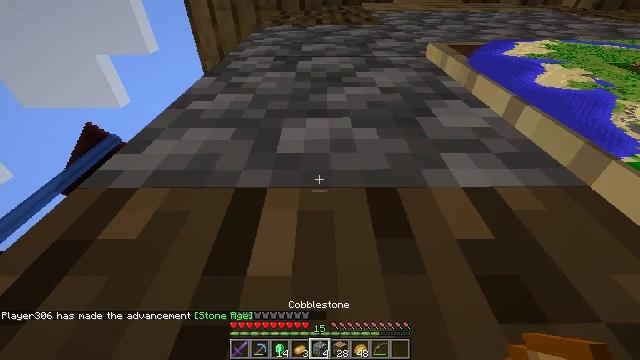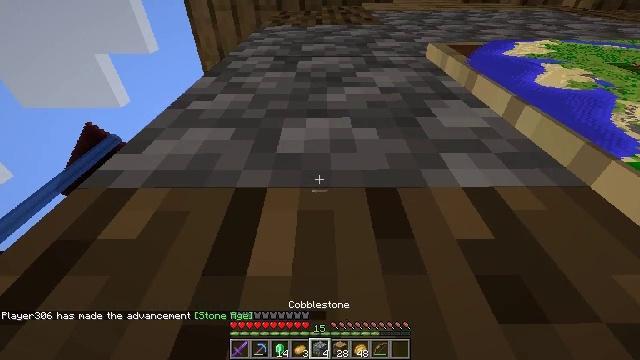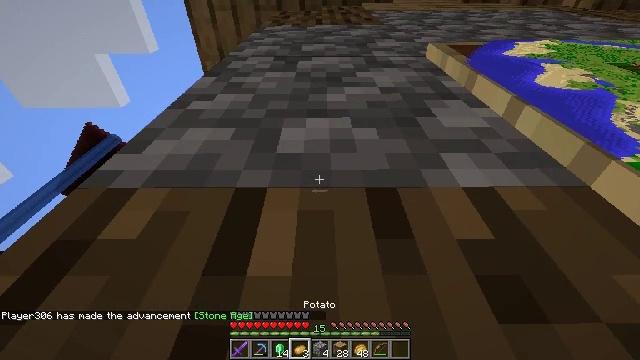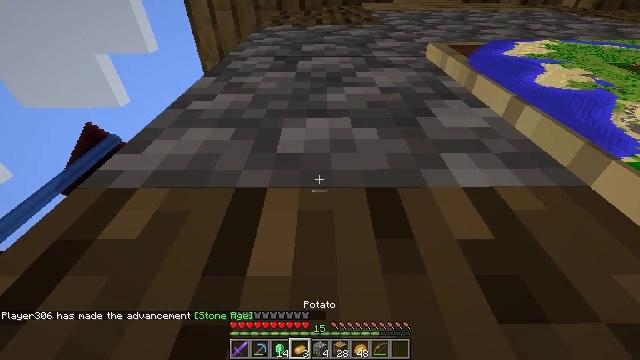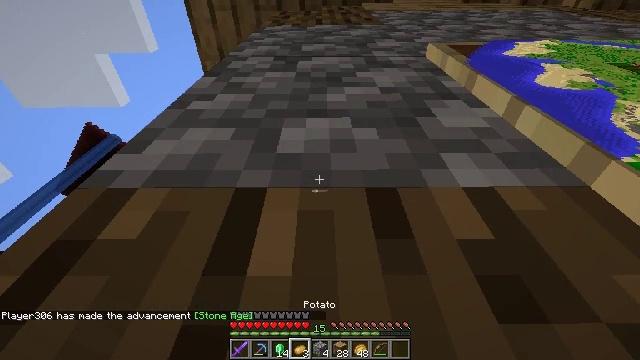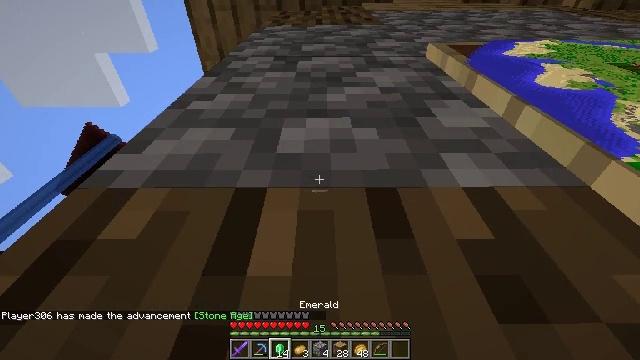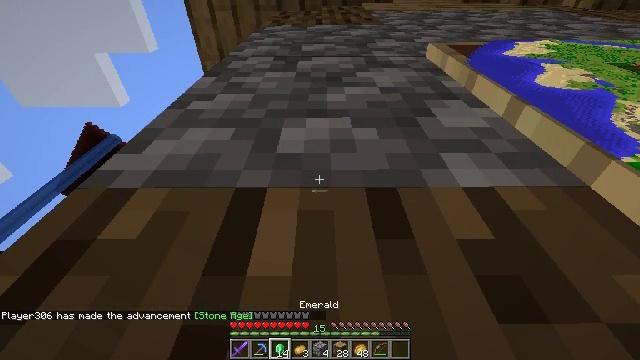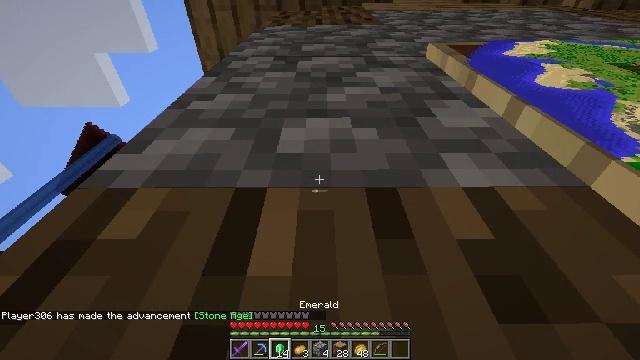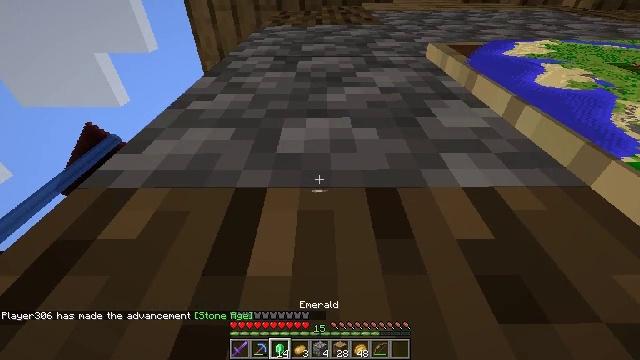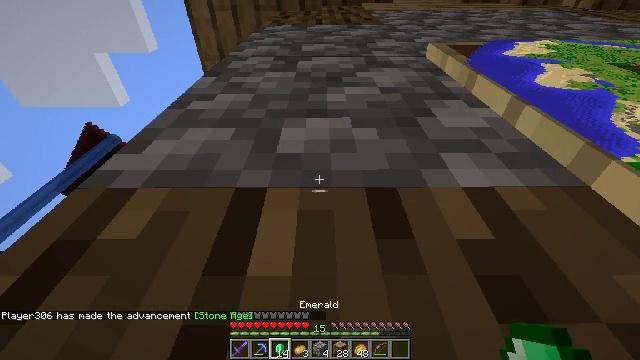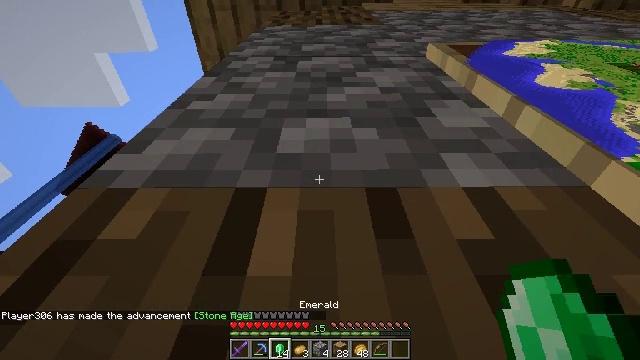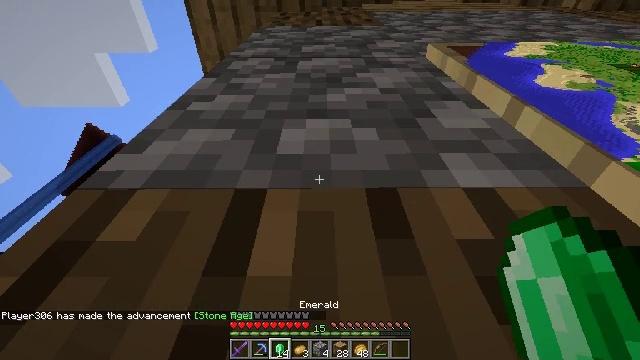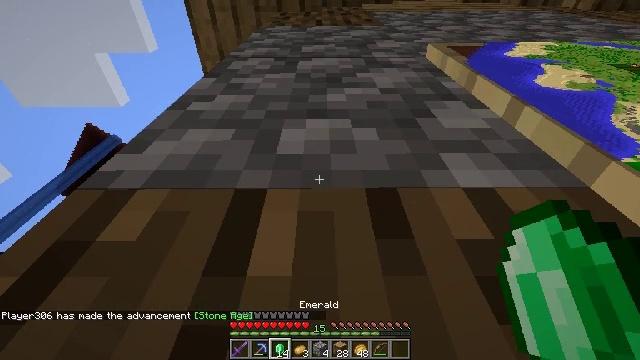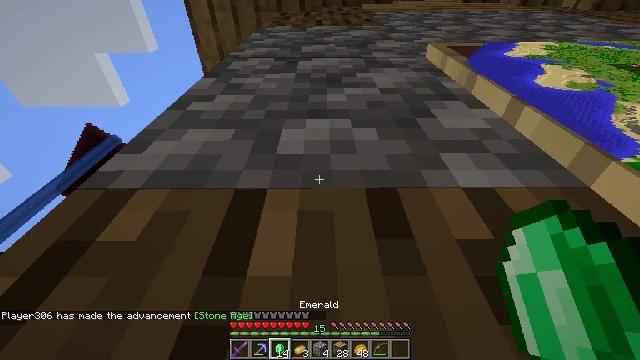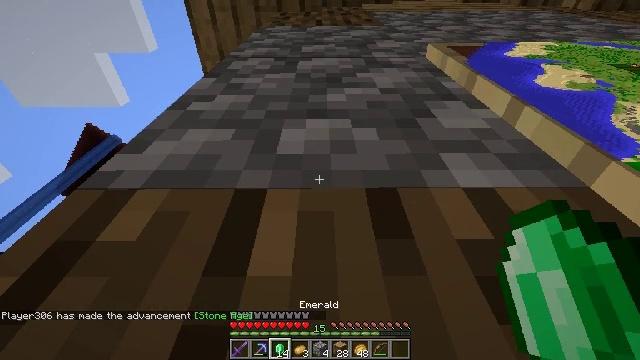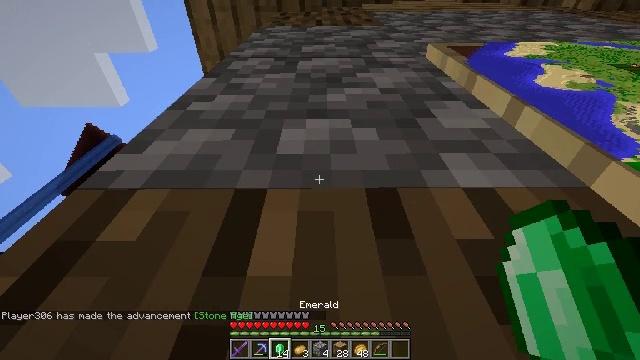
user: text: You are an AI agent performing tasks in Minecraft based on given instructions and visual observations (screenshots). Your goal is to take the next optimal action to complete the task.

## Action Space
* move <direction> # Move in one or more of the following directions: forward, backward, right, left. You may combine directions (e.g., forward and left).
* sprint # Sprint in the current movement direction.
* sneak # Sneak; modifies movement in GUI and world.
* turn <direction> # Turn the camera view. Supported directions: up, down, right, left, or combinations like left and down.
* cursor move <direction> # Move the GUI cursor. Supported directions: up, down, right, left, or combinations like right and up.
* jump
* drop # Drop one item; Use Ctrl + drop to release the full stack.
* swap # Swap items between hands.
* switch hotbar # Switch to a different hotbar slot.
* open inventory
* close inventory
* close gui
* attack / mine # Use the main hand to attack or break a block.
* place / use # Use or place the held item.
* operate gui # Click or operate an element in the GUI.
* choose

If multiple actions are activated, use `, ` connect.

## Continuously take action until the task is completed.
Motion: motion action
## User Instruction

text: Break the cobblestone to create a path.
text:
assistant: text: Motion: no_op
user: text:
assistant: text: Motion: no_op
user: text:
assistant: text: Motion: no_op
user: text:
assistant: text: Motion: no_op
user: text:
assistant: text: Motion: no_op
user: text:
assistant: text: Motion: no_op
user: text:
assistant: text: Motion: no_op
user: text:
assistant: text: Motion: no_op
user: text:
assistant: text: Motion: no_op
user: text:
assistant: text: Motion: no_op
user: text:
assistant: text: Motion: no_op
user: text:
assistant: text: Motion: no_op
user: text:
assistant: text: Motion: no_op
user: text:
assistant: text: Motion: no_op
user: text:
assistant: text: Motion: no_op
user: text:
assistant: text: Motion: no_op
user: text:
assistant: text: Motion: no_op
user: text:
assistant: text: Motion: no_op
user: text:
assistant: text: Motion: no_op
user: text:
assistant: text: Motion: no_op
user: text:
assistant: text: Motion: no_op
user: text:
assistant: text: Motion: no_op
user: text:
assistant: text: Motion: no_op
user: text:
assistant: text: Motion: no_op
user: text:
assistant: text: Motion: no_op
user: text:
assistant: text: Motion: no_op
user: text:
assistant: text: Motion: no_op
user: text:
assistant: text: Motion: no_op
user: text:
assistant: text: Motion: no_op
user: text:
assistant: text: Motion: no_op